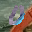
Label: 0